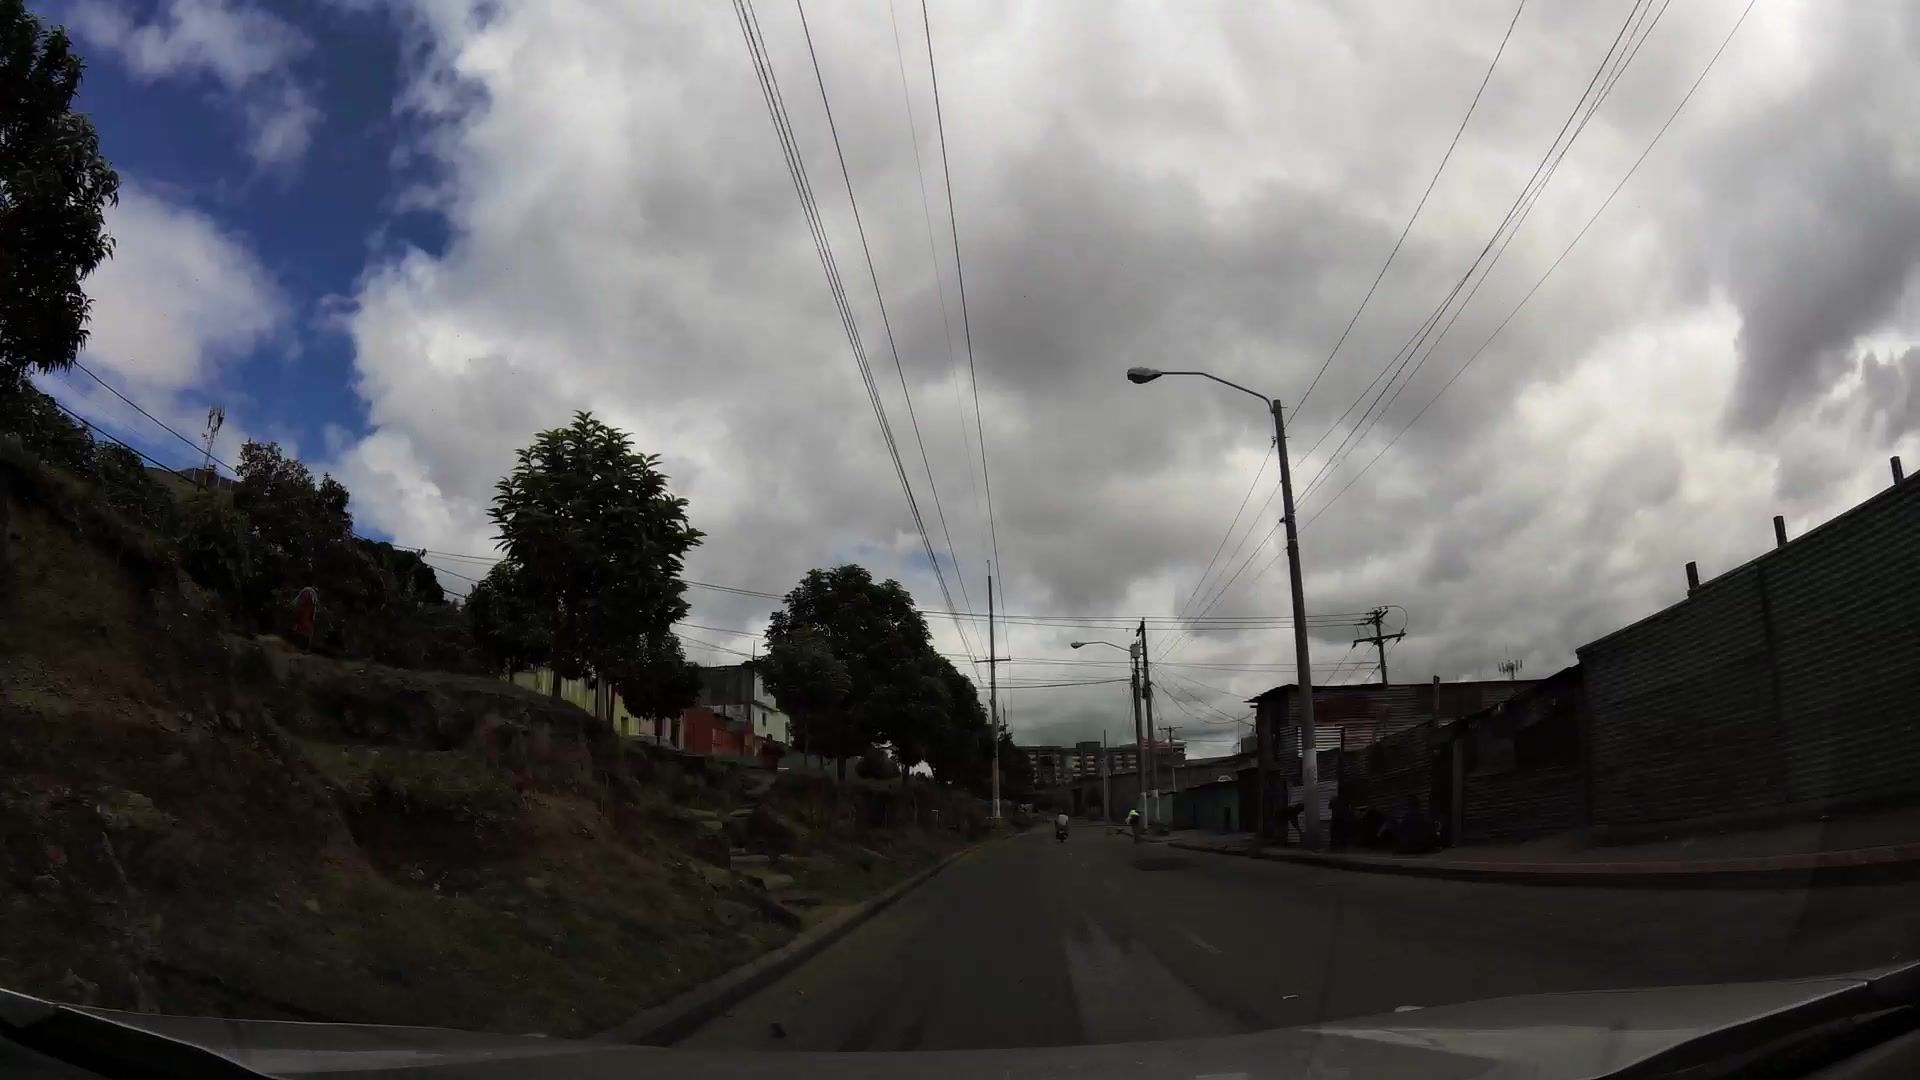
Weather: cloudy
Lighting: day
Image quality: good
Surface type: driving surface
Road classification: tertiary, primary
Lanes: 2
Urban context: urban centre
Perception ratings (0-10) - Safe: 1.21, Lively: 4.29, Beautiful: 4.49, Boring: 3.35, Depressing: 6.17, Wealthy: 0.83